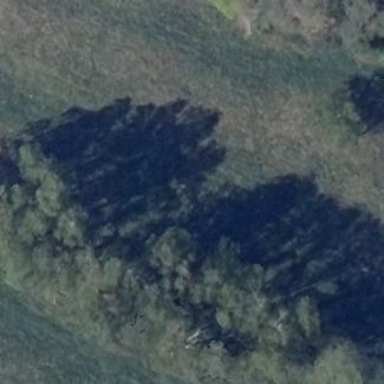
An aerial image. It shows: Woodland consisting of broadleaved trees.